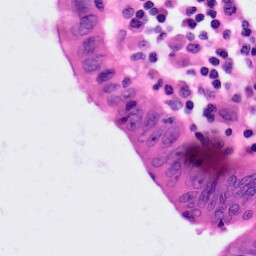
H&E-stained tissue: Colon